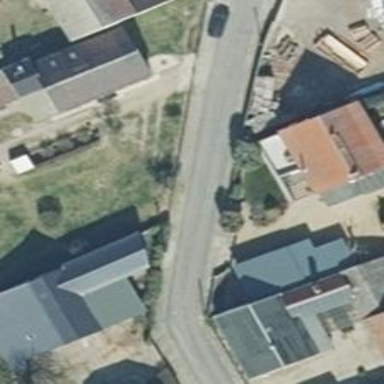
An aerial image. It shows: Asphalt road in residential area.